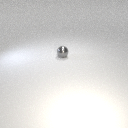
small gray metal sphere